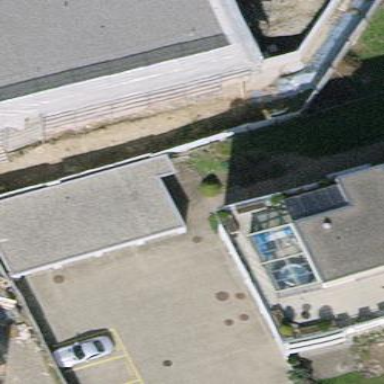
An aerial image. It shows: Garage building.